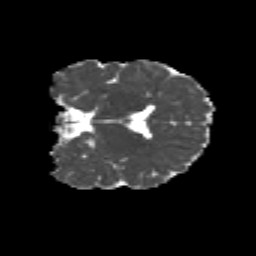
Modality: MD
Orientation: coronal
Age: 9
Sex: male
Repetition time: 9.4 s
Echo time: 0.089 s